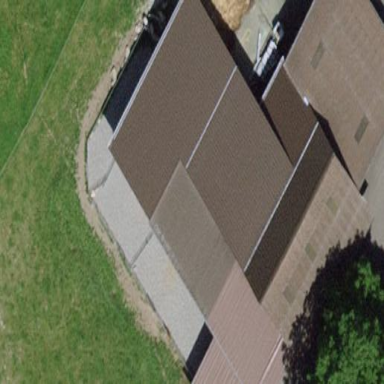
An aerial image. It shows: Farm auxiliary building.